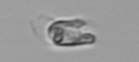
Label: Chrysochromulina_lanceolata